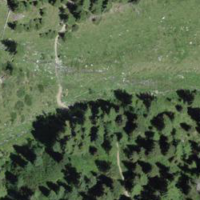
EUNIS habitat code: 44
Species observed at this site:
Campanula barbata
Ajuga pyramidalis